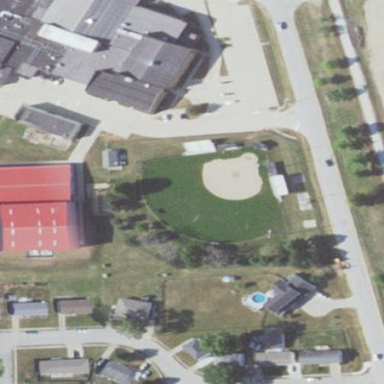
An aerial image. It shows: Softball pitch for leisure and sport activities.